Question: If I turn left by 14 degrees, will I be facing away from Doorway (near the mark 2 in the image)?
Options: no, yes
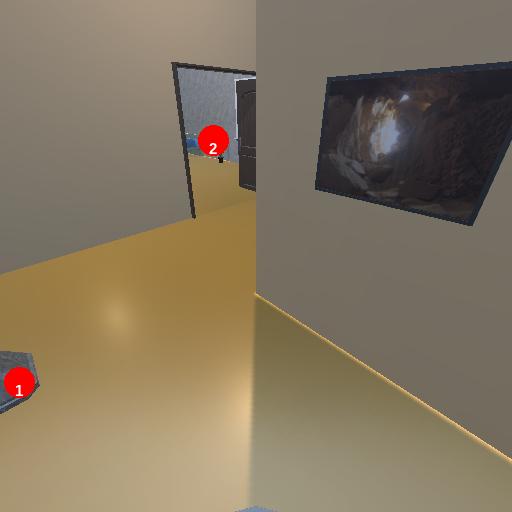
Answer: no